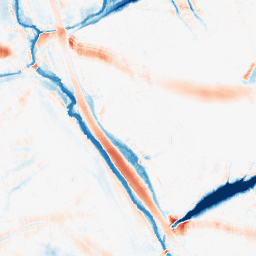
Category: morphological
Decomposition family: morphological_ellipse
Decomposition parameters: operation: average
width: 30
height: 20
Upsampling method: regularized
Upsampling parameters: scale: 4
lambda_reg: 0.01
Upsampling scale: 4